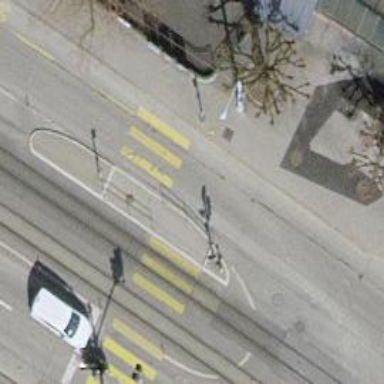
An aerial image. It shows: Crossing equipped with traffic signals. It is zebra crossing.